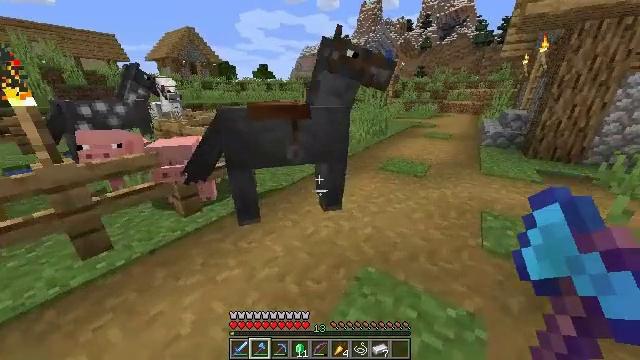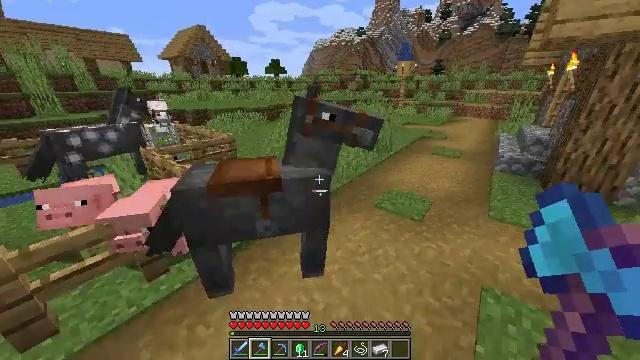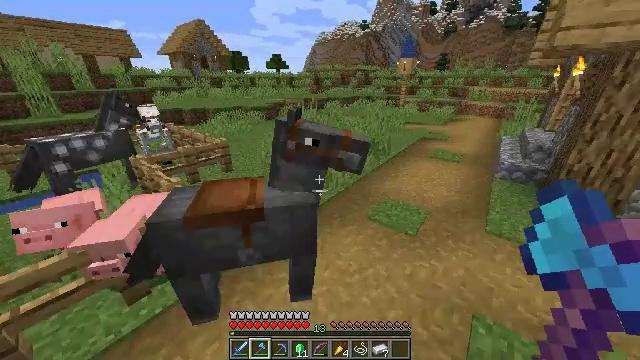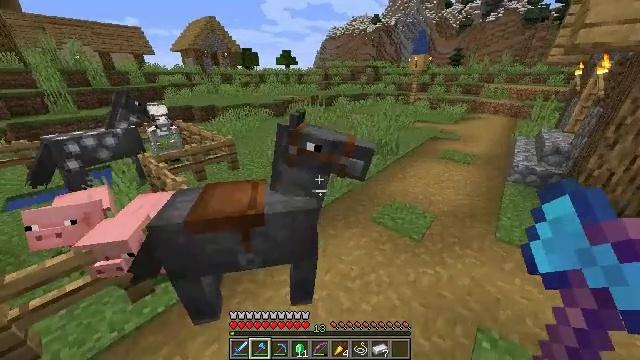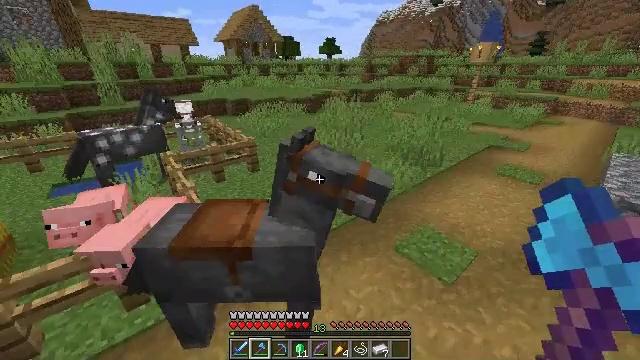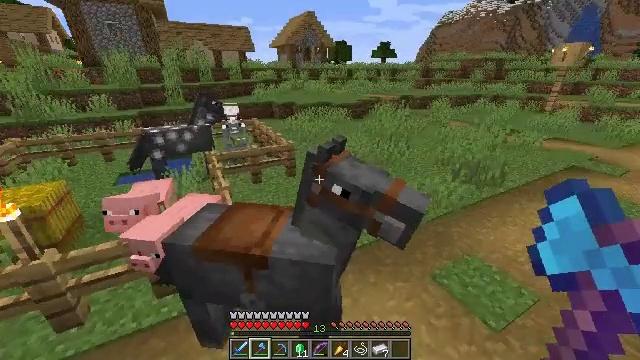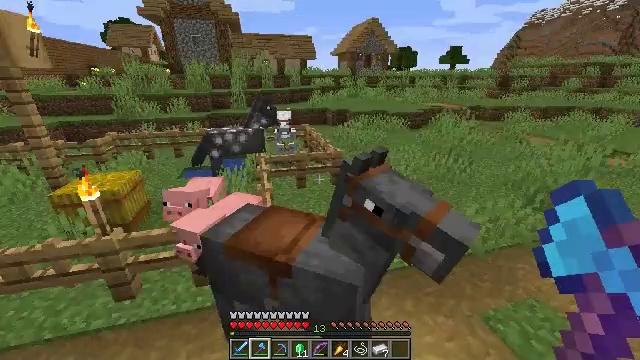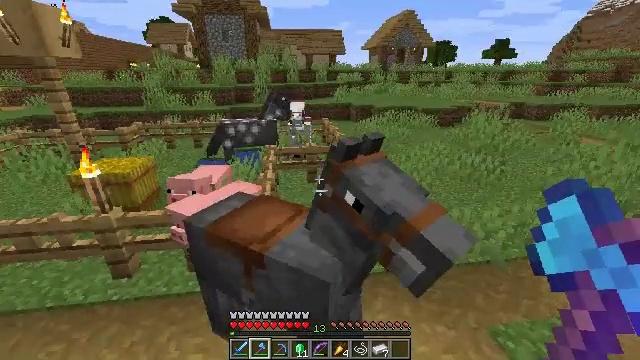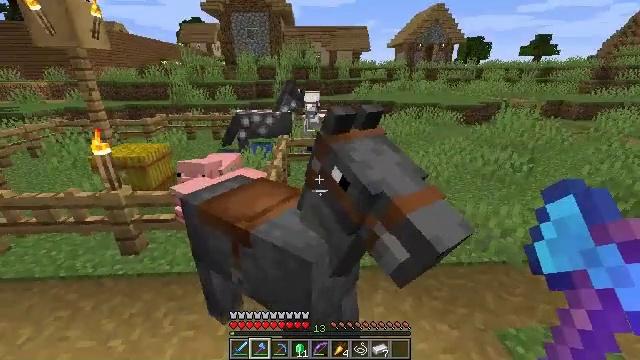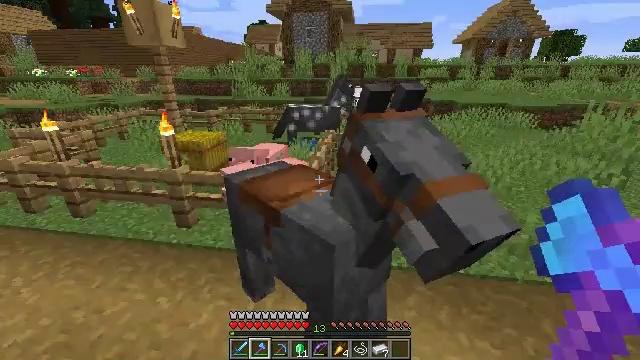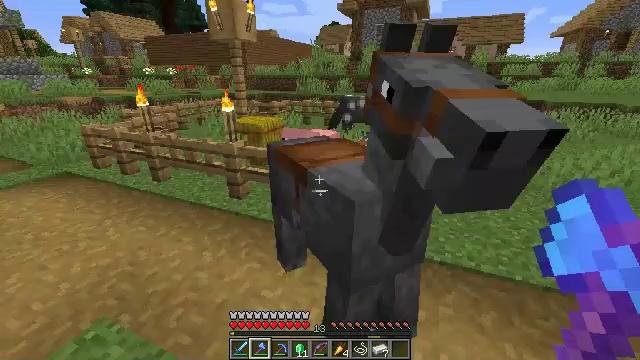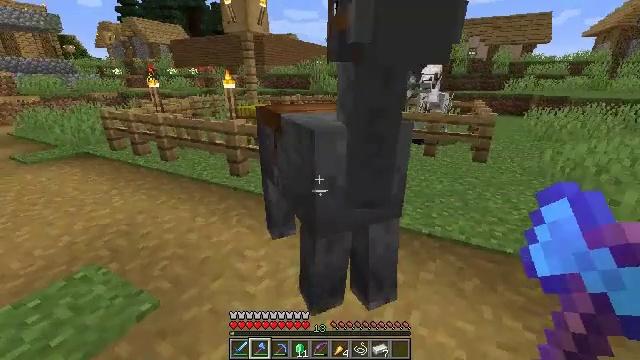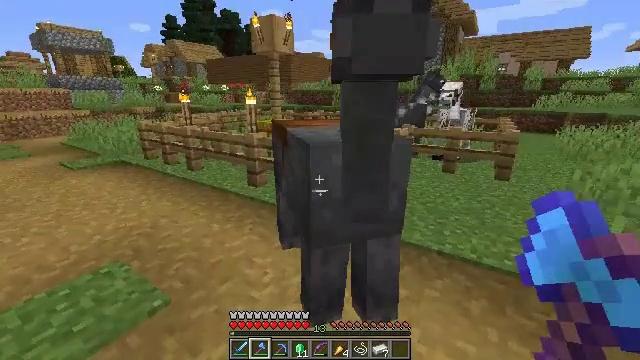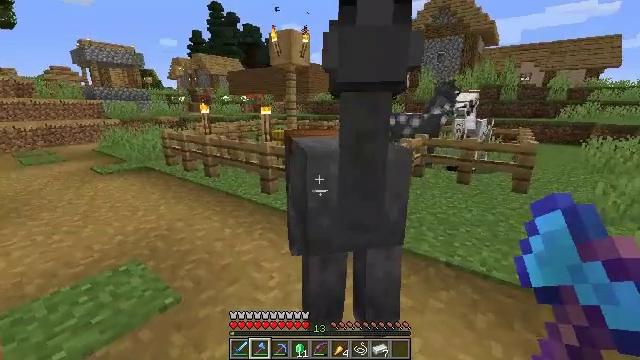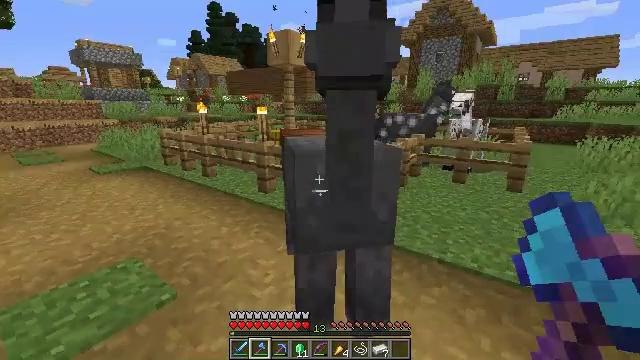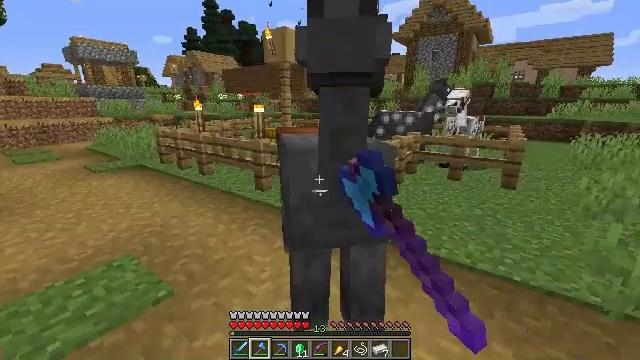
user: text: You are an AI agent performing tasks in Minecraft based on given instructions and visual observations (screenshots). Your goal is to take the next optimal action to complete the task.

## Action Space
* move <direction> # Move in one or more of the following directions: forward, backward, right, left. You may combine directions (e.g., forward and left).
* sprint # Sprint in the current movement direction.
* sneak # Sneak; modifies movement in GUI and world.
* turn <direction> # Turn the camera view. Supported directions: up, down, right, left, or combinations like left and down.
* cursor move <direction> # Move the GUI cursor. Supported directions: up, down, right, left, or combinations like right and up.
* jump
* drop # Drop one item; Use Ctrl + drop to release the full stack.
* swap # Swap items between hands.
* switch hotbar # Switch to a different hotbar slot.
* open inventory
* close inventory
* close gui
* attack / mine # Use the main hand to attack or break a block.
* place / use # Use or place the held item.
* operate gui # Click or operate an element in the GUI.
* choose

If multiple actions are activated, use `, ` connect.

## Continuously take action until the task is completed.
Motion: motion action
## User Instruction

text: Break the hay block to collect it.
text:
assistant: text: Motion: move forward and move right, turn left and down, jump
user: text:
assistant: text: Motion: move forward and move right, turn down, jump
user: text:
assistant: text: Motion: move right, turn left, jump
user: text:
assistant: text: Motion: move right, turn left
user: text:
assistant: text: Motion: move right, turn left and up
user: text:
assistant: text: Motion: turn left and up
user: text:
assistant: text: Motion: move right, turn left
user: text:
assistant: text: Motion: move right, turn left
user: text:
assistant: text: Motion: move right, turn left
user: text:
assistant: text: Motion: turn left
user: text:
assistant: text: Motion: turn left and up
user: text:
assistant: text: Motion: turn left and up
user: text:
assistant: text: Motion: turn left and up
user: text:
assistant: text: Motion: use / place
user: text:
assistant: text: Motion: use / place
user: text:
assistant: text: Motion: turn right and down, use / place
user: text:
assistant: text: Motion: turn right, use / place
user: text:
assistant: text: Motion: no_op
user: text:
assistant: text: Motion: no_op
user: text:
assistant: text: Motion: no_op
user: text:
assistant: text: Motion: move left
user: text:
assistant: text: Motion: move left, turn left
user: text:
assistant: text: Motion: move left, turn left
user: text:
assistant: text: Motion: no_op
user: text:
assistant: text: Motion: no_op
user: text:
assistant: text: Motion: no_op
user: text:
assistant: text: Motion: turn left and down
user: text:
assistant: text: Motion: turn left and down
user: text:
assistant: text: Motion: turn left and down
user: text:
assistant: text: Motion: turn left and down